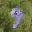
Label: 9